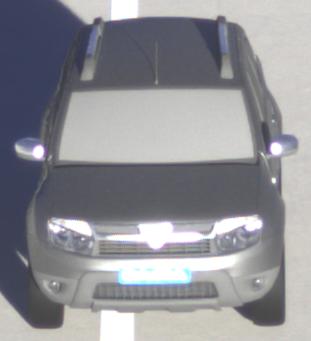
Make: Dacia
Model: Duster dCi 110 FAP
Detailed model: Duster (I)
Model produced from: 2010/06
Model produced until: 2013/11
Doors: 5
Color: gray
Road condition: dry road
Daytime: sunrise or sunset
Contrast: low contrast